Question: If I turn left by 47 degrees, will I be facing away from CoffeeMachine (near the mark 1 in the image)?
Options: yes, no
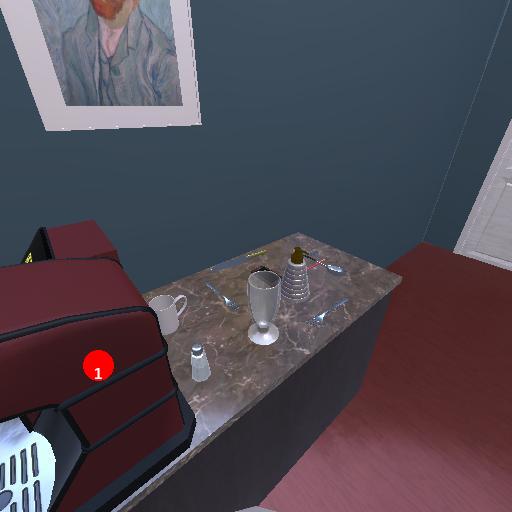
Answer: yes